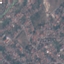
Land use / land cover: Residential